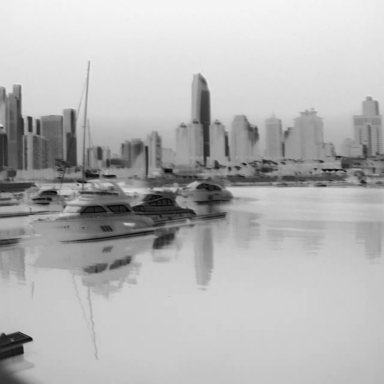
There are four canoes in the infrared image.